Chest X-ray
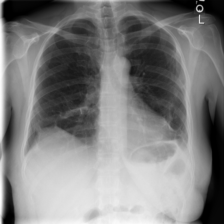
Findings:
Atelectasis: negative
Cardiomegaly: negative
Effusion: negative
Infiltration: negative
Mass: negative
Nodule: negative
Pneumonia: negative
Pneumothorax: negative
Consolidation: negative
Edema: negative
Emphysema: negative
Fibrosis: negative
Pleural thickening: negative
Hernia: negative